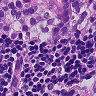
Metastatic tissue present: yes